Interaction volume radius: 5 \u00c5
Interaction volume height: 20 \u00c5
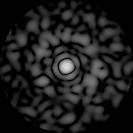
Disorder parameter: 0.8436